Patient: sex M, age 71
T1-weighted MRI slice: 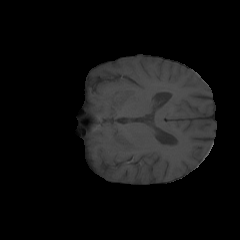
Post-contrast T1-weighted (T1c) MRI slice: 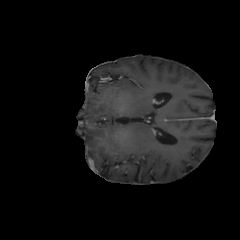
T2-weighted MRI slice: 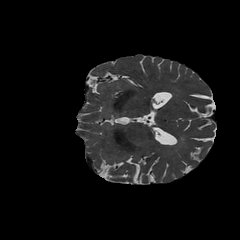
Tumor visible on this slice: no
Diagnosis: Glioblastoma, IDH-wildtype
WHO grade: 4